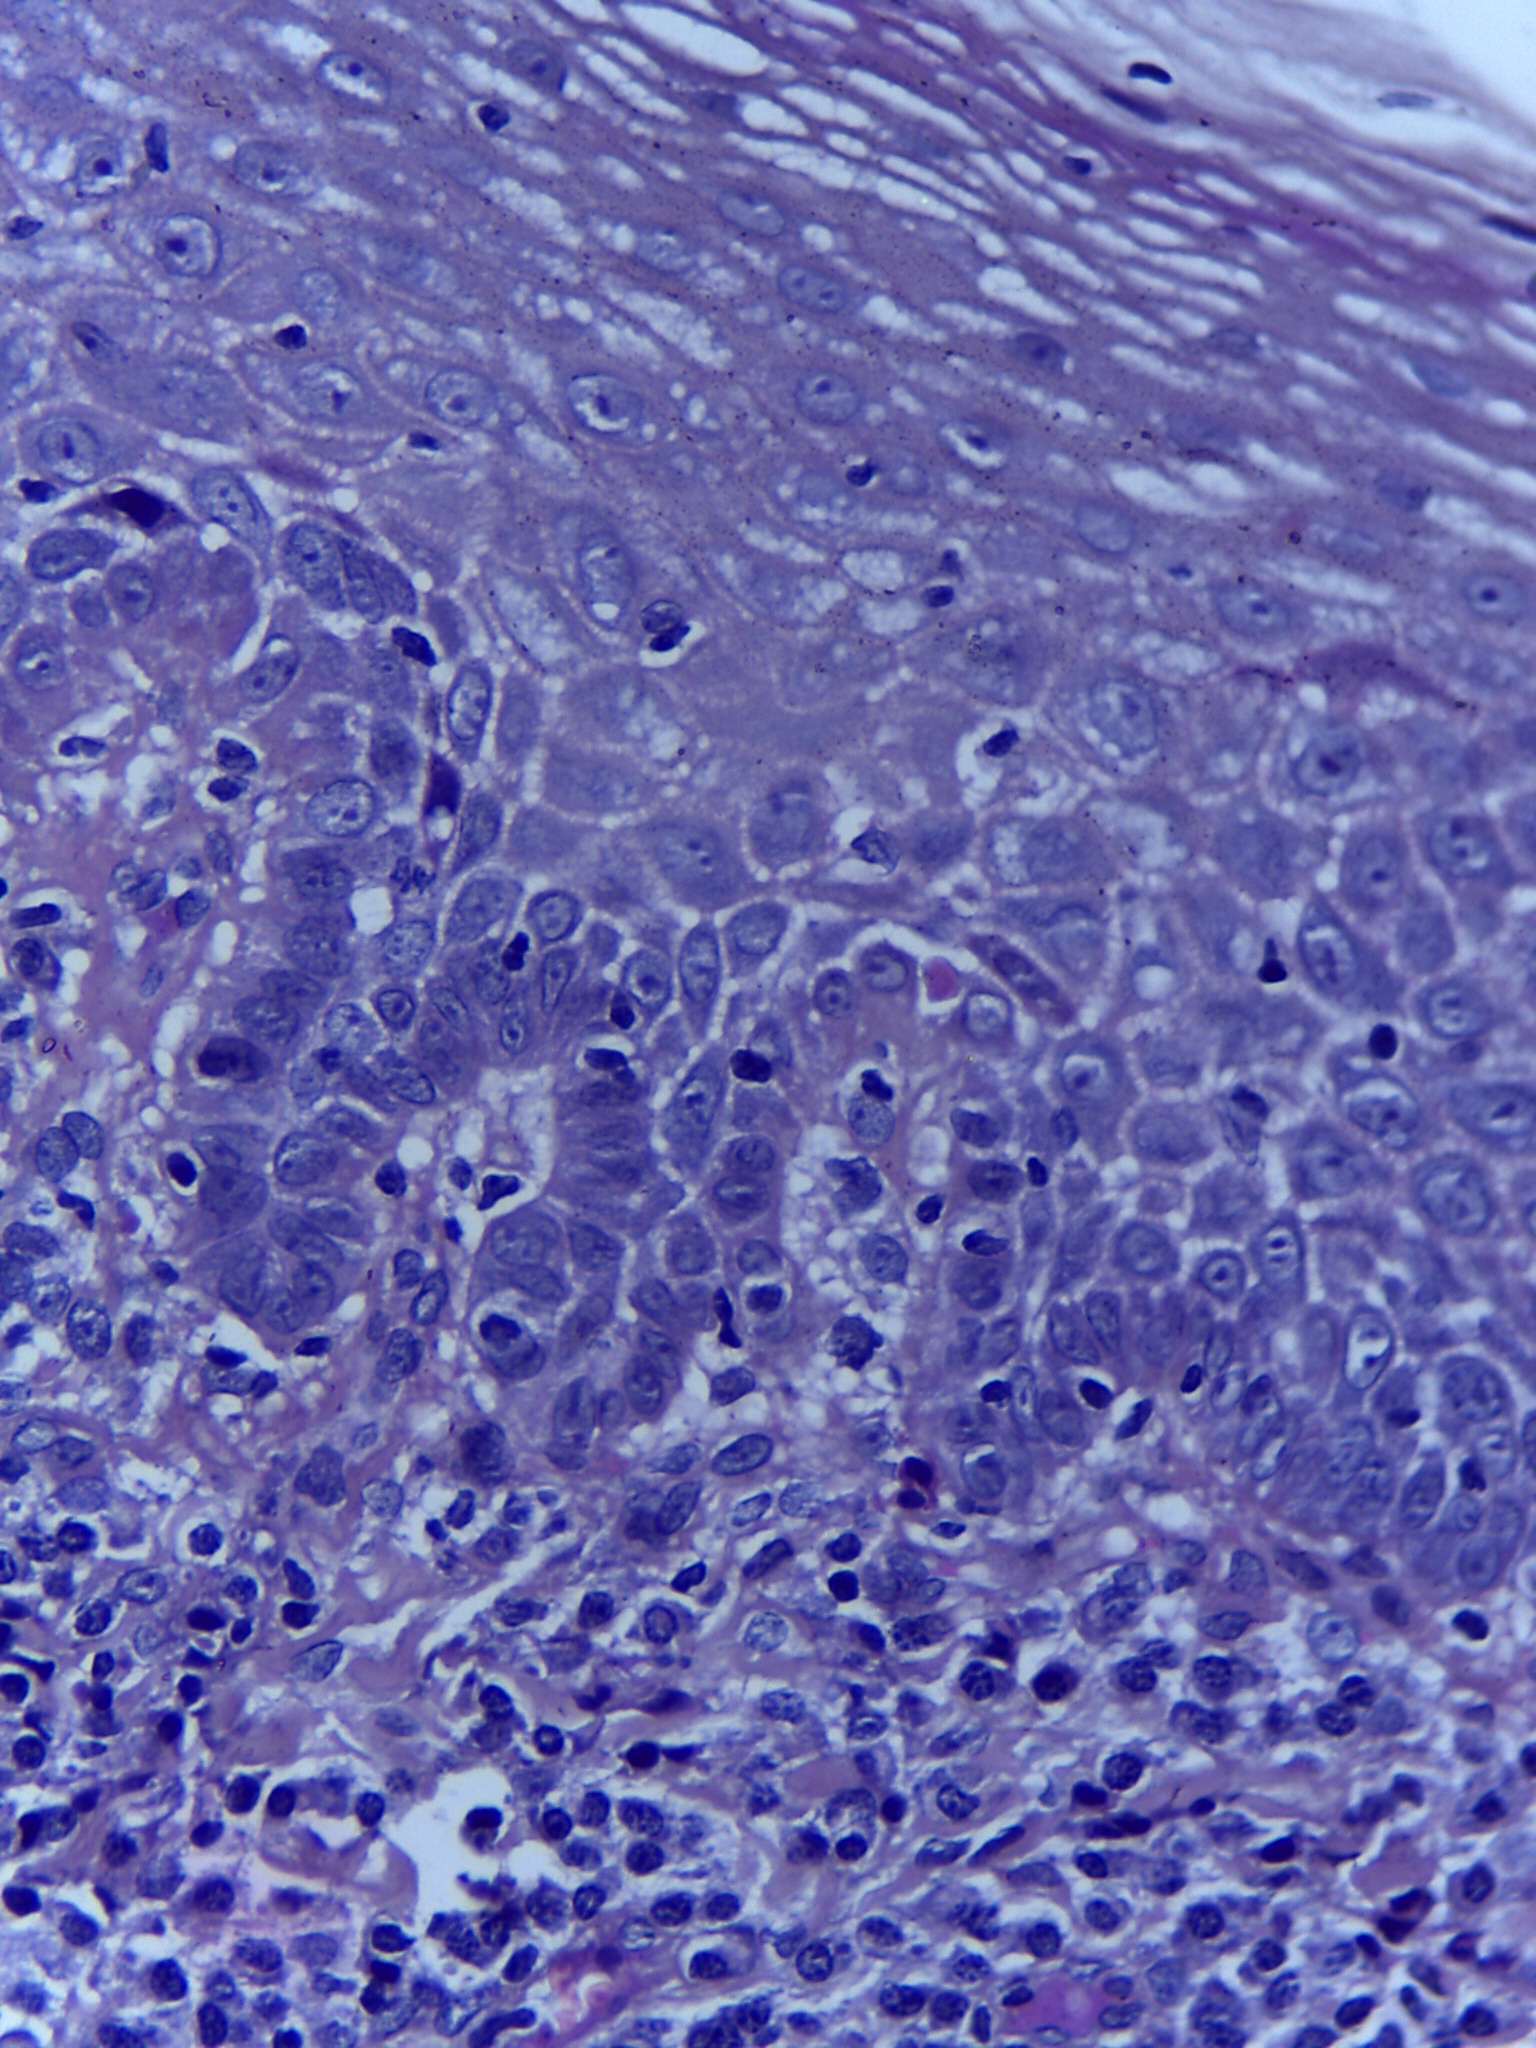
Diagnosis: OSCC